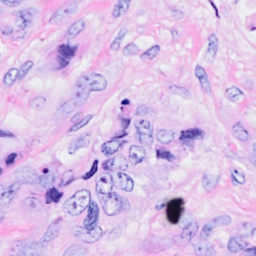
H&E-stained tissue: Breast